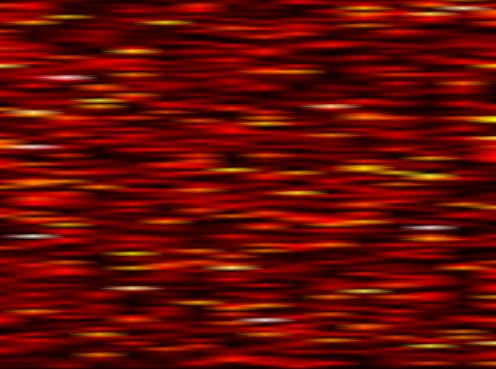
Label: FOFDM